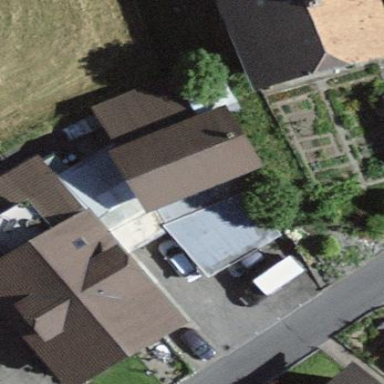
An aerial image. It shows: Residential building.